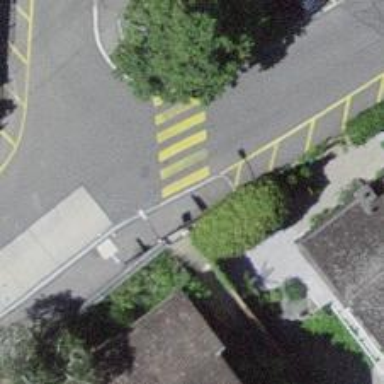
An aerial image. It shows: Pedestrian footway with zebra crossing.